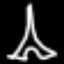
Label: The Eiffel Tower